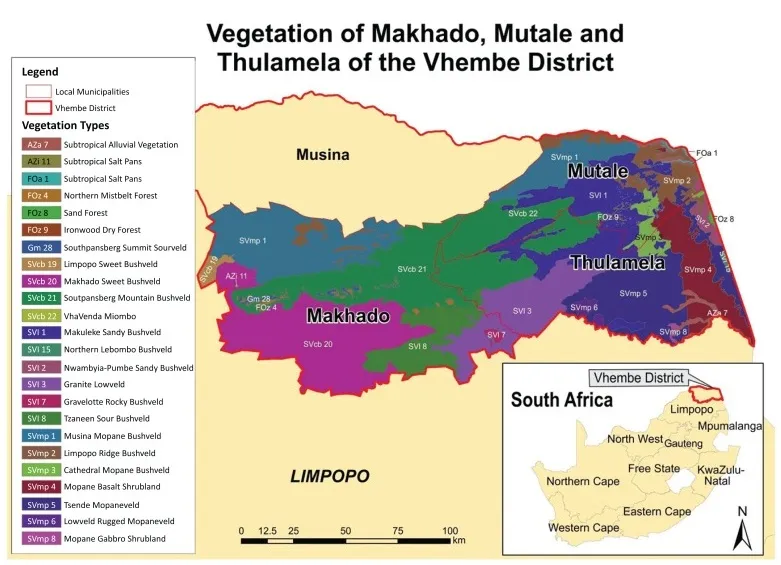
Map of Vhembe District.
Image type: radiology (spect)